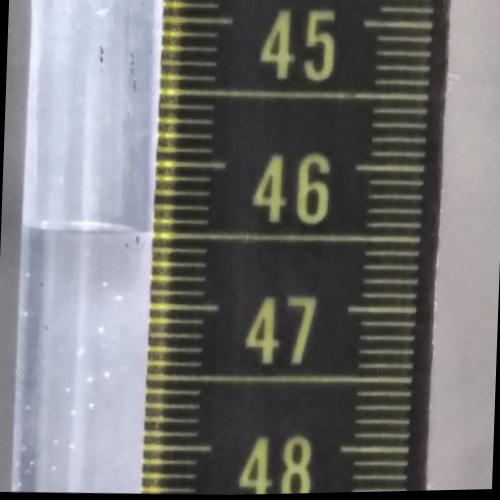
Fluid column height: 46.5 cm